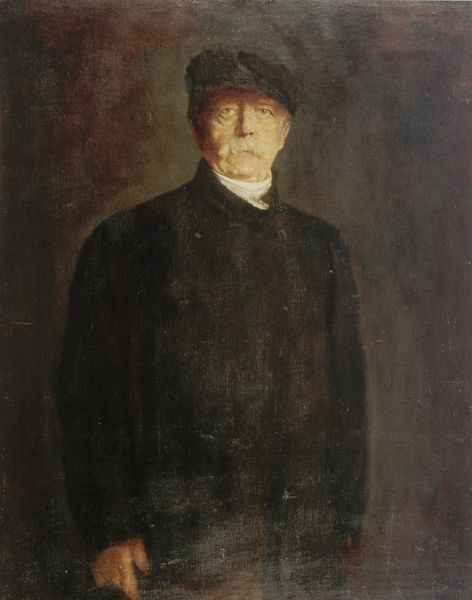
Titel: Otto Fürst von Bismarck
Künstler: Franz von Lenbach
Standort: München
Institution: Städtische Galerie im Lenbachhaus
Schlagwörter: dunkel, gemälde, hand, kopf, mann, schatten, weiß, braun, dunkelbraun, finger, grau, hell, hintergrund, hut, licht, mund, nase, ohr, schwarz, blick, rot, flächig, malerei, rock, alt, bart, blond, hemd, hose, jacke, kappe, mütze, schnurrbart, augen, falten, gesicht, inkarnat, kleidung, kragen, stehen, ärmel, bild, bildnis, herr, hände, portrait, porträt, öl, pastos, mantel, stehend, frontal, kinn, knopf, traurig, wangen, alter mann, lila, violett, schnäuzer, duktus, ernst, halstuch, pupillen, knöpfe, kniestück, tränensäcke, alter, greis, bismarck, stehkragen, schnautzer, trüb, portät, scwarz, zugewandt, grautöne, opa, kanzler, lehnbach, lichtnimbus, lotse, nimbusartig, reichskanzler, schief, bismark, weißes haar, geishct, hem,d, waldkappe